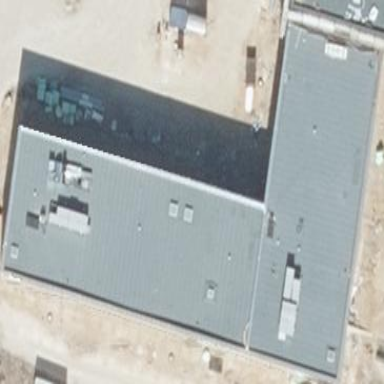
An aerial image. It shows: Part of building.